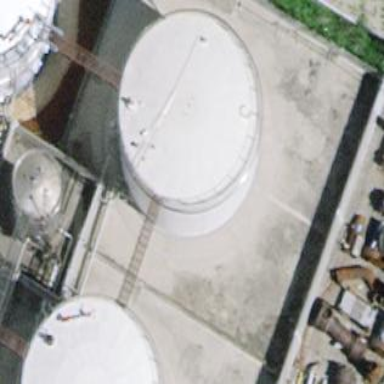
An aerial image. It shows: Building with storage tank.